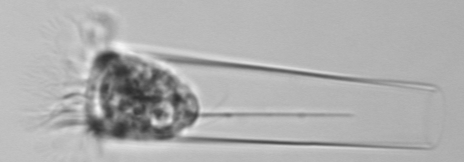
Label: Eutintinnus